Question: how use image slide jquery. i wanted right is click one image right move and left is click one image left move .....
'''
<div class="showrooms clearfix">
<a href="" class="logo"><img src="images/top/best-auto.jpg">Best Auto</a>
<a href="" class="logo"><img src="images/top/cheap-car.jpg">Cheap Car</a>
<a href="" class="logo"><img src="images/top/cosmo.jpg">Cosmo</a>
<a href="" class="logo"><img src="images/top/golden.jpg">Golden</a>
<a href="" class="logo"><img src="images/top/ID.jpg">ID</a>
<a href="" class="logo"><img src="images/top/kia.jpg">KIA</a>
<a href="" class="logo"><img src="images/top/maxano.jpg">MAXANO</a>
<a href="" class="logo"><img src="images/top/mmm.jpg">MMM</a>
<a href="" class="logo"><img src="images/top/nihon.jpg">Nihon</a>
<a href="" class="logo"><img src="images/top/sakura.jpg">Sakura</a>
<a href="" class="logo"><img src="images/top/shwe.jpg">Shwe</a>
<a href="" class="logo"><img src="images/top/symcar.jpg">SYM</a>
<a href="" class="logo"><img src="images/top/theingi.jpg">Theingi</a>
<a href="" class="logo"><img src="images/top/thuhtetpyisone.jpg">Thuhtetpyisone</a>
<a href="" class="logo"><img src="images/top/uno-korea.jpg">UNO-Korea</a>
<span class="arrowleft">left</span>
<span class="arrowright">right</span>
</div><!-- End Showrooms -->
'''
jquery
'''
$(".arrowleft").click(function(){
// i wanted logo image is slide left
});
$(".arrowright").click(function(){
// i wanted logo image is slide right
});
'''

see <URL>
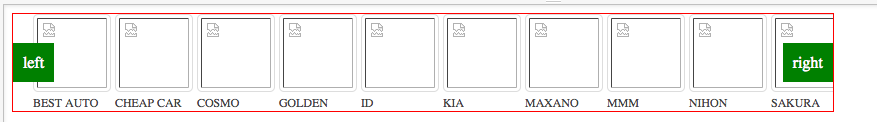
Answer: basic move right/left: <URL> ... no stop, no animation
added an outer container:
'''
.container {
width:500px;
overflow:hidden;
position:relative;
border:1px solid blue;
}
.showrooms {
white-space:nowrap;
position:relative;
margin-bottom:40px;
left:0;
}
'''
but for fancy results, try a galery plugin, like "Jssor Slider"... just search on Google "jquery gallery"